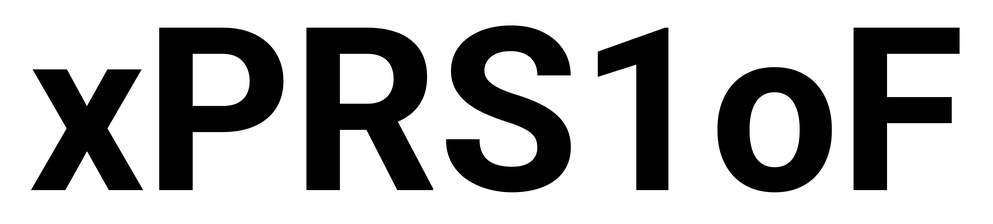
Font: Roboto_Bold